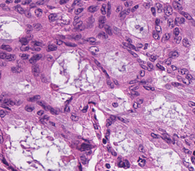
Tumor epithelial tissue: yes
Tumor-associated stroma tissue: yes
Normal tissue: no